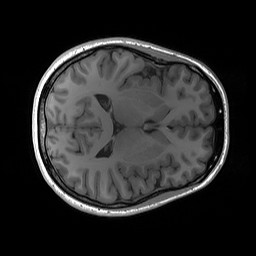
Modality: T1w
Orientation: axial
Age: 28
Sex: female